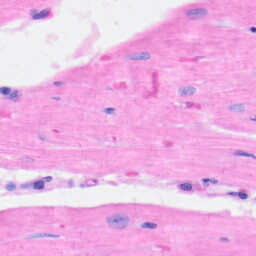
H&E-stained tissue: Heart